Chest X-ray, AP view. Patient: 57 years old, sex M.
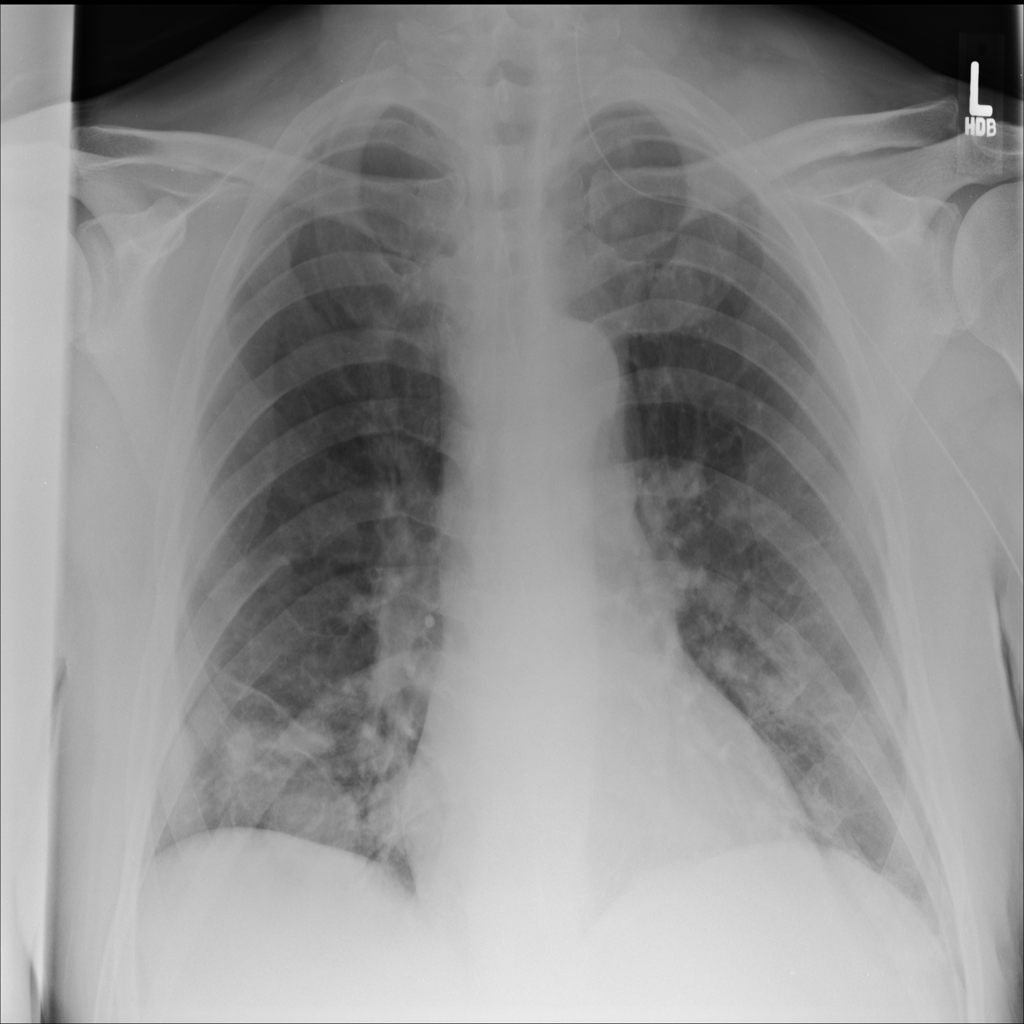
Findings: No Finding